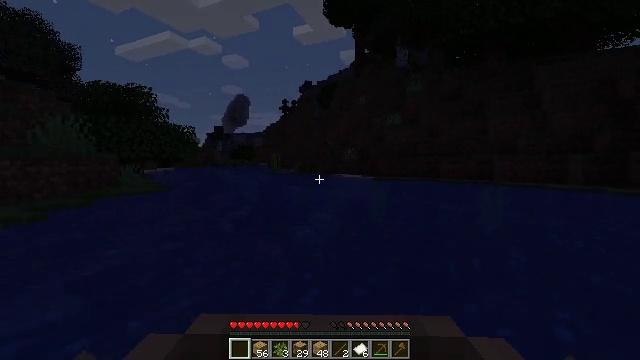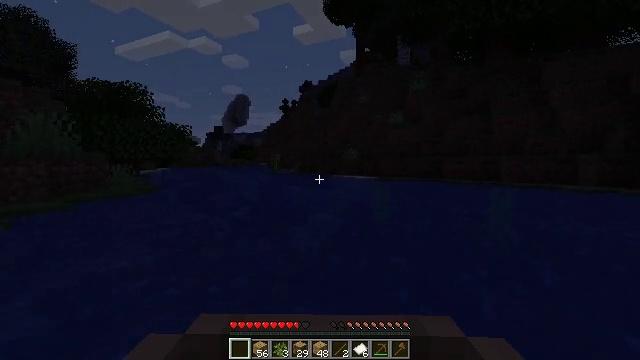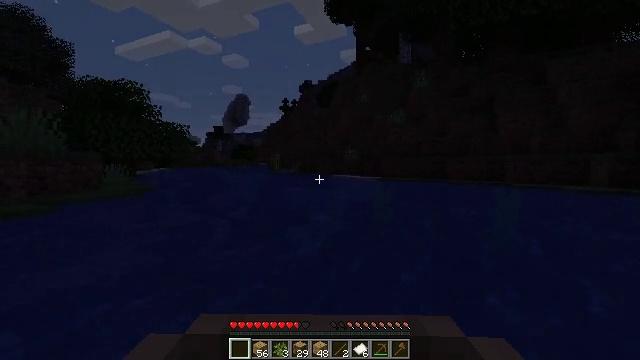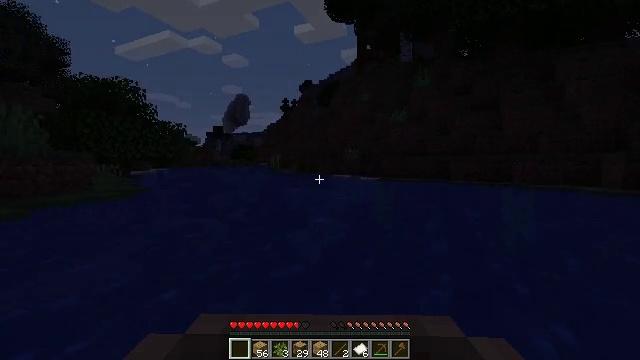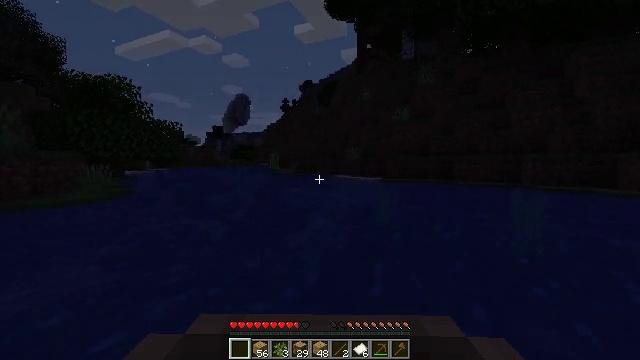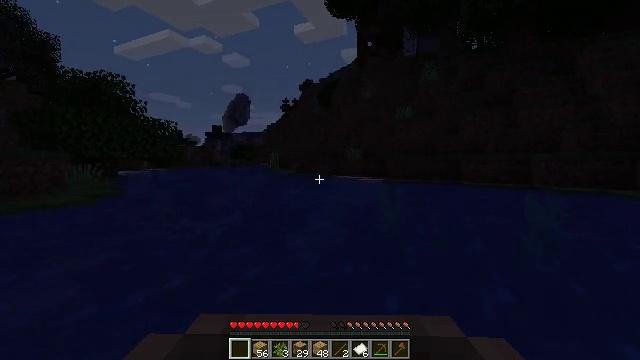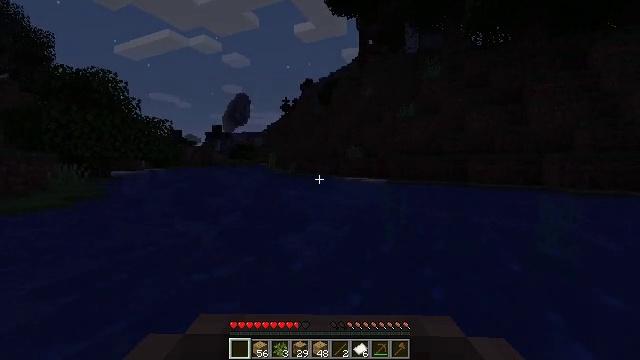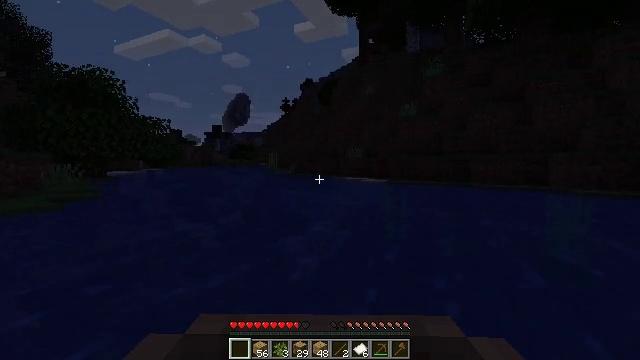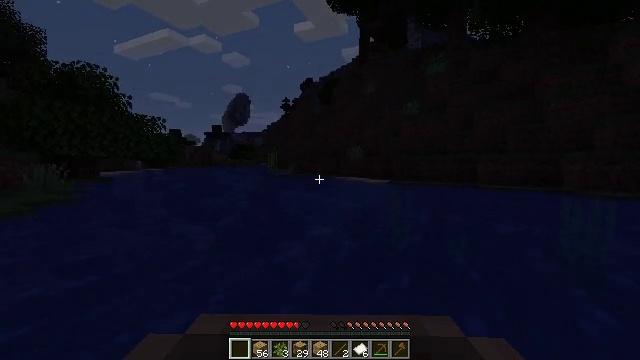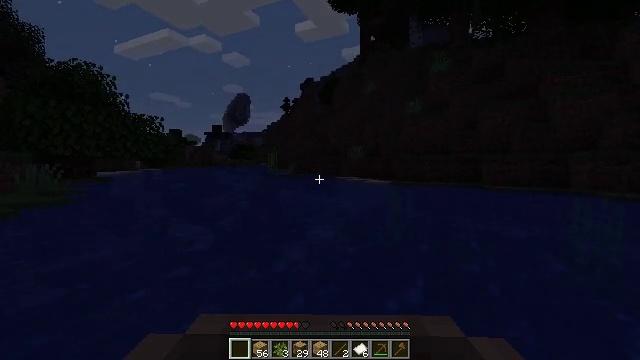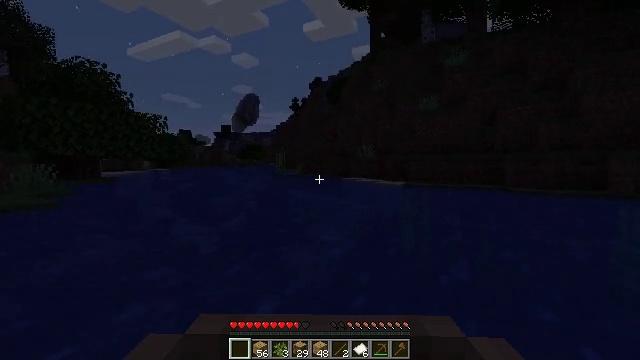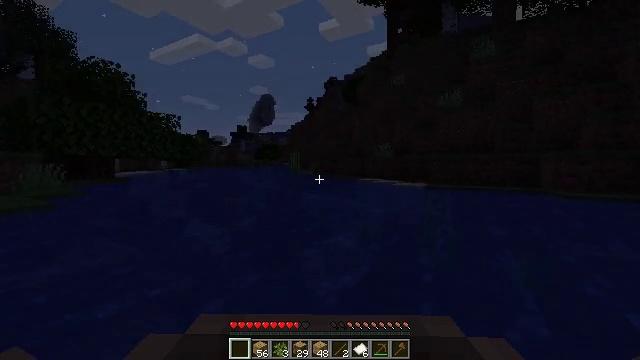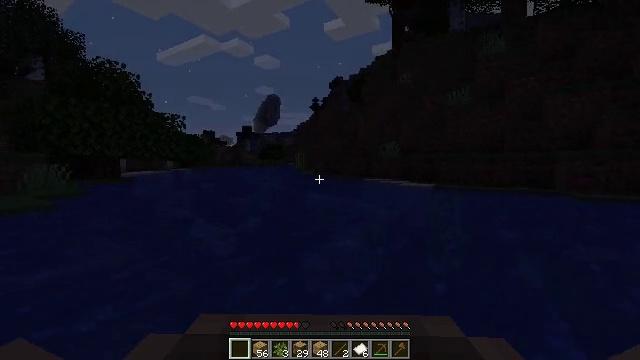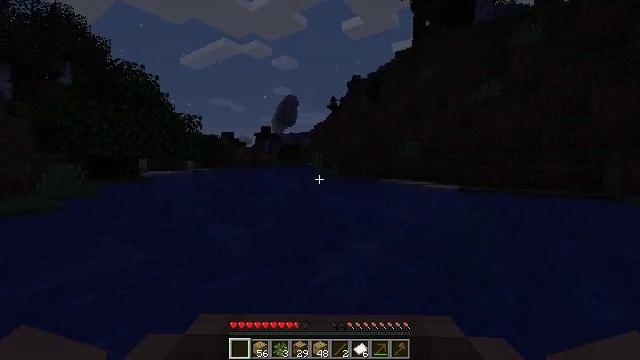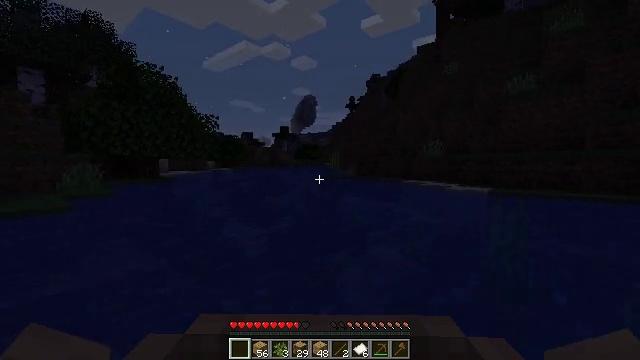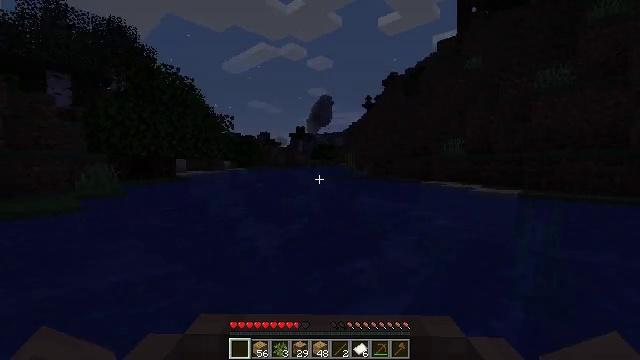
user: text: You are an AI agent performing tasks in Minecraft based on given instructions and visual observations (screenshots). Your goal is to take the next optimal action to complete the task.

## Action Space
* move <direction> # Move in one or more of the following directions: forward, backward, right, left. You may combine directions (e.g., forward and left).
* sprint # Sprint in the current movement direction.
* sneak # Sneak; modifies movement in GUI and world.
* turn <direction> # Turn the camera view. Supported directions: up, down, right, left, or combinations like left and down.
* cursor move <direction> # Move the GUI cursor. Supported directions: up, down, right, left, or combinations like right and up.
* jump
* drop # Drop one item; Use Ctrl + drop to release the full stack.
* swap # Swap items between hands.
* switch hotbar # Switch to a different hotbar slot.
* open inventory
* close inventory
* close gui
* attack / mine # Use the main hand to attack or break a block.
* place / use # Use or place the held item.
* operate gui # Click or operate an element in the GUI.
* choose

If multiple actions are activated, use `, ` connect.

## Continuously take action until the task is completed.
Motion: motion action
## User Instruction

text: Mine tall seagrass from underwater.
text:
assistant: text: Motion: move forward
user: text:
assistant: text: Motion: move forward
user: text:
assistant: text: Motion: move forward
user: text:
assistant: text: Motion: move forward
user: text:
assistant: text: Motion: move forward
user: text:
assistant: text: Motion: move forward
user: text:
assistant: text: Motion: move forward
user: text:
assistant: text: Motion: move forward and move left
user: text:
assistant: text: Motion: move forward and move left
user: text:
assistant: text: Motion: move forward and move left
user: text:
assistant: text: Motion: move forward and move left
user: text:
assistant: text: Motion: move forward and move left
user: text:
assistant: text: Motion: move forward and move left
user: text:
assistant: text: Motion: move forward and move left
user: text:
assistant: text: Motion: move forward
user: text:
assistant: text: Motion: move forward
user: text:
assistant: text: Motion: move forward
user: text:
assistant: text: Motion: move forward
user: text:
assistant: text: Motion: move forward
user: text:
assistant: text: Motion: move forward
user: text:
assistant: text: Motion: move forward
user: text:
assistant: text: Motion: move forward, turn right and up
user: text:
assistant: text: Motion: move forward, turn right
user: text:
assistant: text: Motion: move forward, turn right
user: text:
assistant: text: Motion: move forward, turn right
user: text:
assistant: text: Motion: move forward, turn right
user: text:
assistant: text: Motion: move forward
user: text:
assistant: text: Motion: move forward
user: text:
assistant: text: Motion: move forward and move right
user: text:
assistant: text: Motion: move forward and move right, turn right